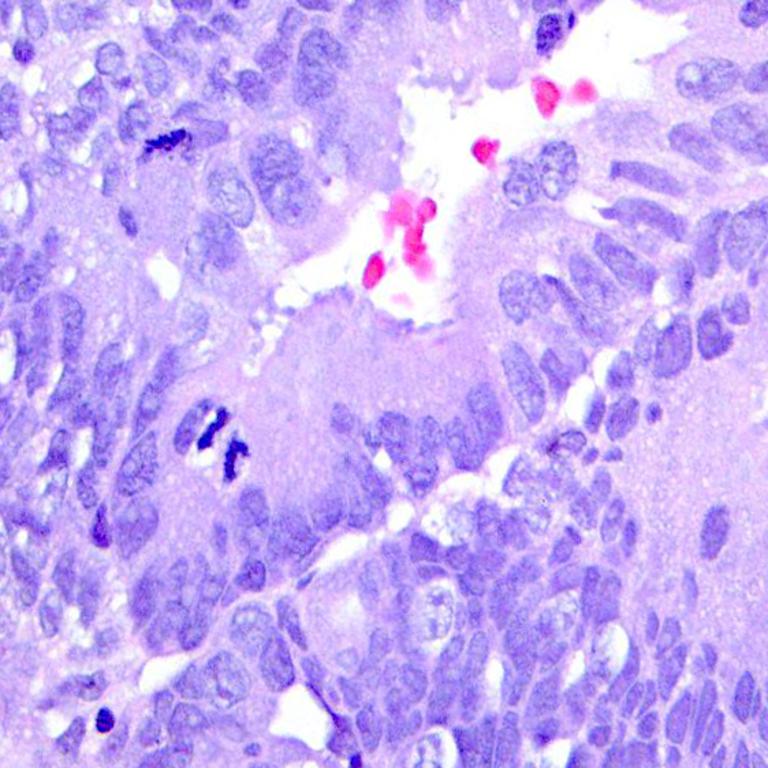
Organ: colon
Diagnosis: adenocarcinomas